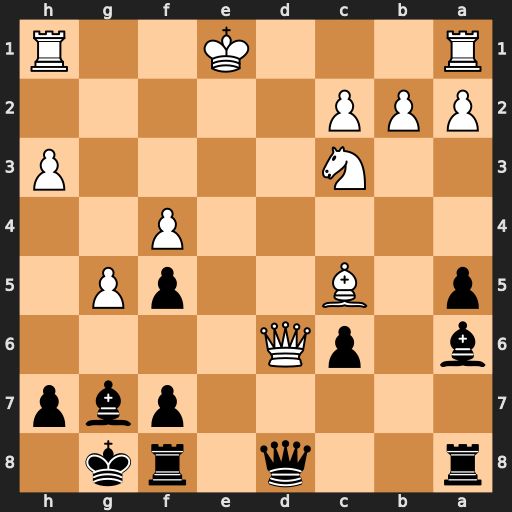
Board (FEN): r2q1rk1/5pbp/b1pQ4/p1B2pP1/5P2/2N4P/PPP5/R3K2R
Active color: b
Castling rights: KQ
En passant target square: -
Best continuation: Re8+ Kf2 Bf8 Qxd8 Bxc5+